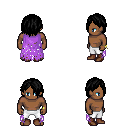
a pixel art fantasy rpg character, male body template, human, dark skin, maroon tattered cape, white pants, black bangs hairstyle, bracelets, brown shoes, four views (front, back, left, right), 2x2 character sprite sheet, small pixel art, hard edges, no anti-aliasing